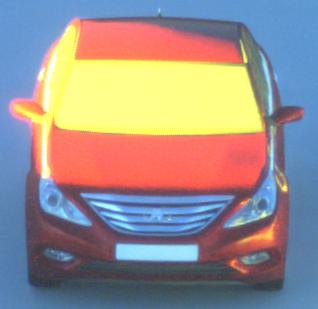
Make: Hyundai
Model: Sonata
Detailed model: Gen. 6 YF
Model produced from: 2009
Model produced until: 2016
Doors: 4
Color: red
Road condition: dry road
Daytime: sunrise or sunset
Contrast: high contrast